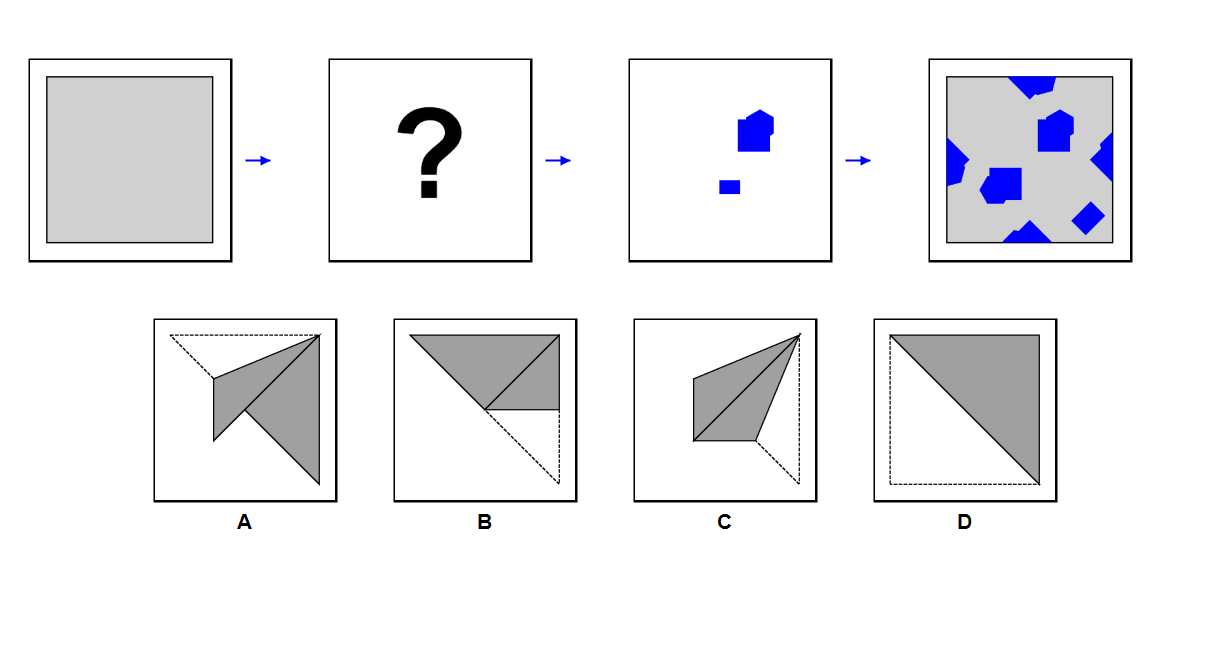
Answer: B